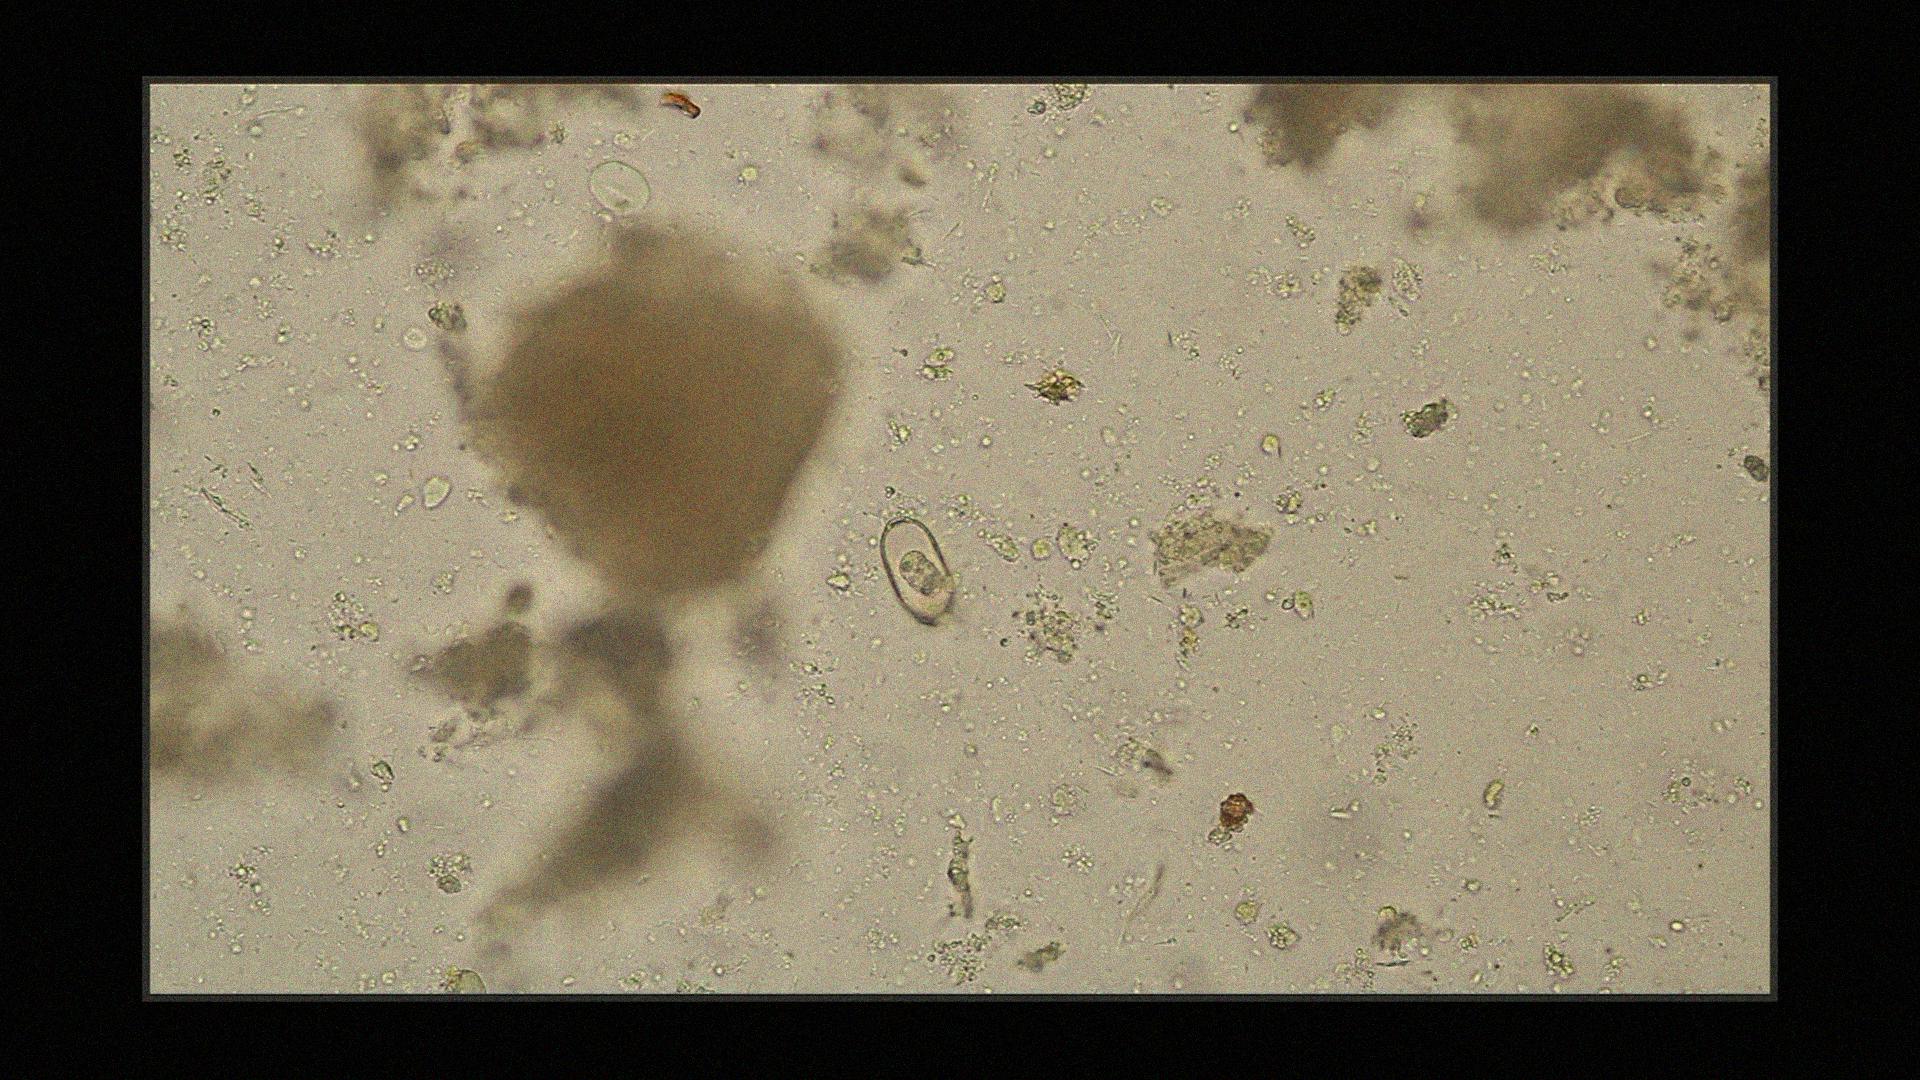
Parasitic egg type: Capillaria philippinensis